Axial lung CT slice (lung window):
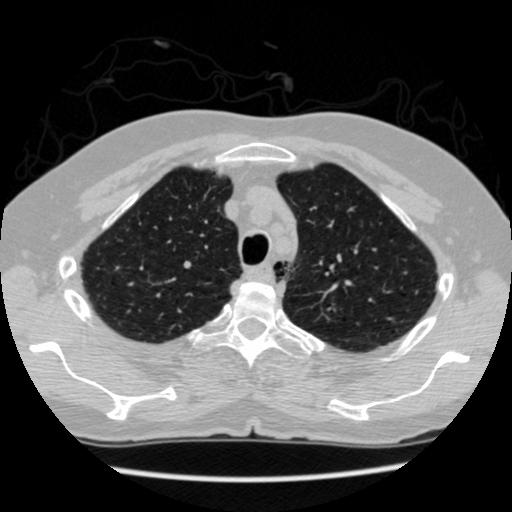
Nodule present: no